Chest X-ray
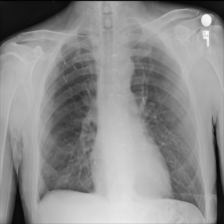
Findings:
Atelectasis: negative
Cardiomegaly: negative
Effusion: positive
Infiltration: negative
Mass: negative
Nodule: negative
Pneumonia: negative
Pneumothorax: negative
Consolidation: negative
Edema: negative
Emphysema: negative
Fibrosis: negative
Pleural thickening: negative
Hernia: negative